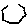
Label: hexagon